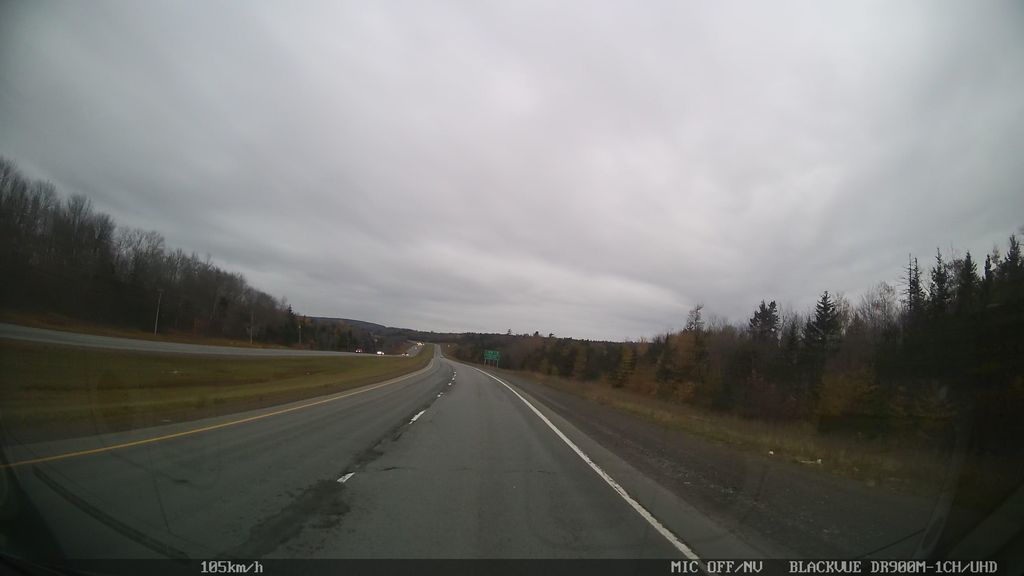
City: halifax